Interaction volume radius: 5 \u00c5
Interaction volume height: 25 \u00c5
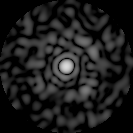
Disorder parameter: 0.8656